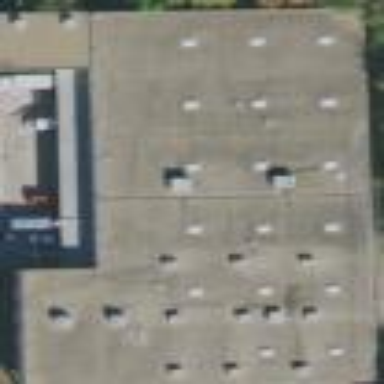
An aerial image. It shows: Warehouse.